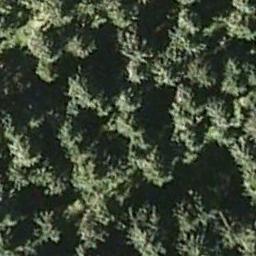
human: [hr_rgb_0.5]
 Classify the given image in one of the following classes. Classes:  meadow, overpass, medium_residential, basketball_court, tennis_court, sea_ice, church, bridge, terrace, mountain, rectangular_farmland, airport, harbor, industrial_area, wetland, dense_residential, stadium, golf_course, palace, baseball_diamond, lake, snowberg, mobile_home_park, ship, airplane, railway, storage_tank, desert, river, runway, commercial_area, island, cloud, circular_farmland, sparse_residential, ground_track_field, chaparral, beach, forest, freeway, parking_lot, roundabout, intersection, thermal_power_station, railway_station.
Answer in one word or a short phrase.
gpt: forest